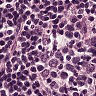
Metastatic tissue present: no